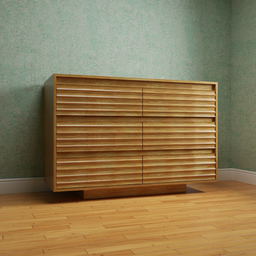
Label: furniture